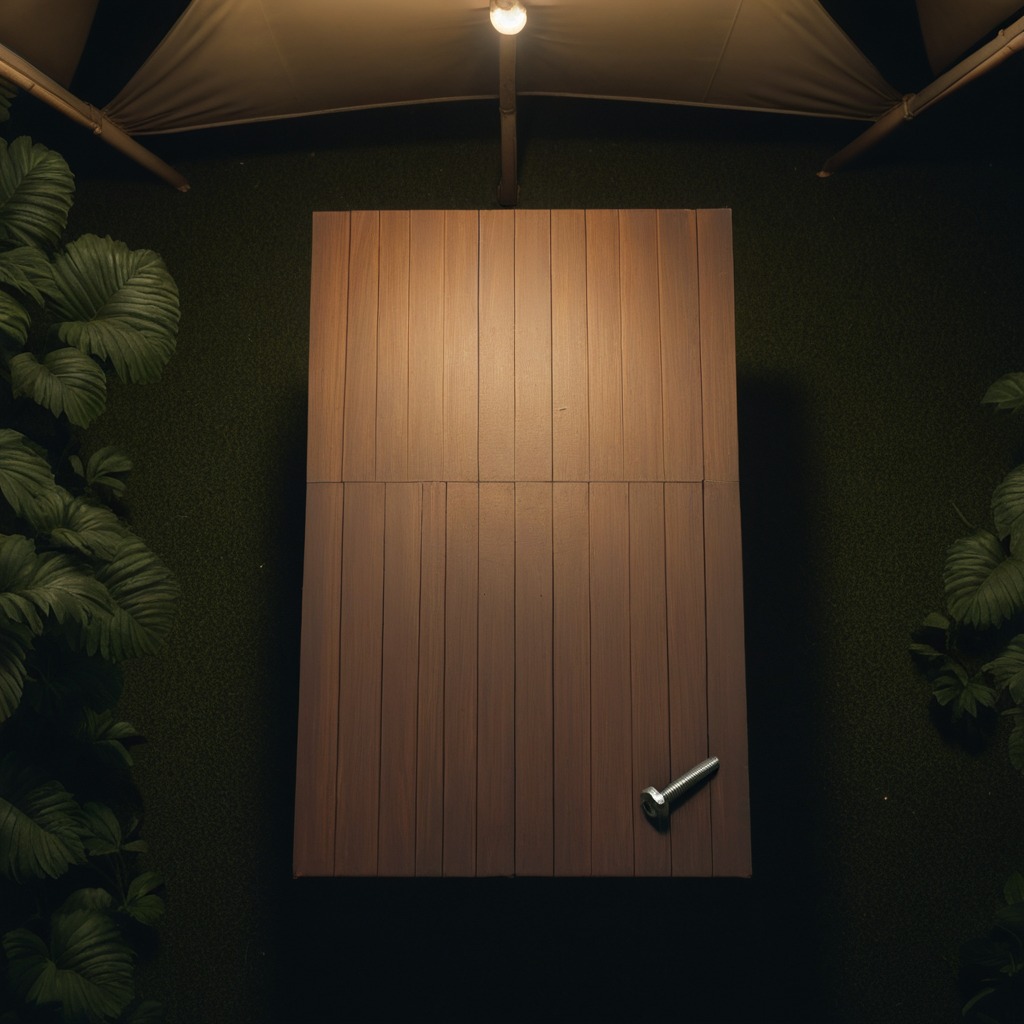
A metal screw lies on a wooden table inside a jungle field workshop tent at night with soft shadows.